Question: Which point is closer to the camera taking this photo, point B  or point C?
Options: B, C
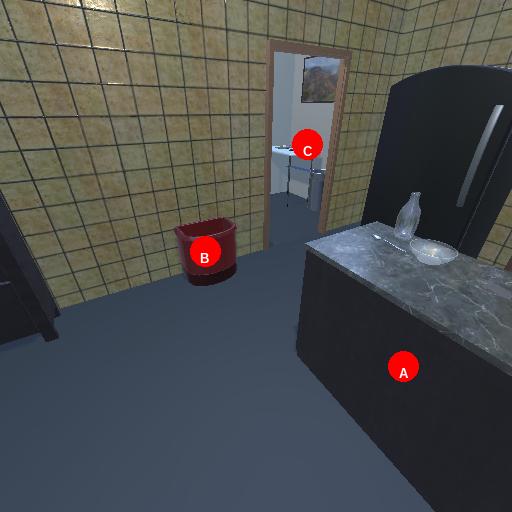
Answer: B